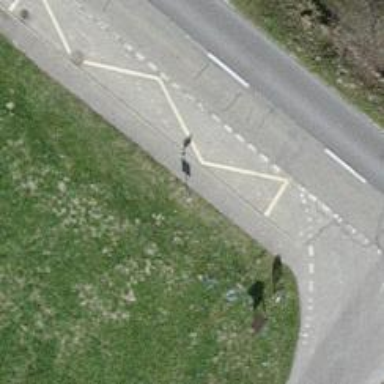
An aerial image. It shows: Bus stop with platform for public transport.